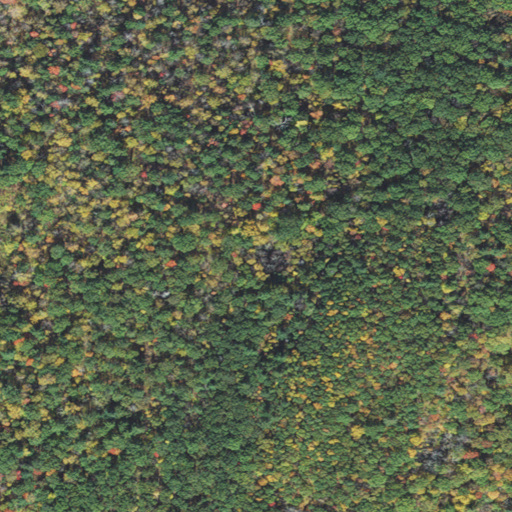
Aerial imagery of mountain in Massachusetts named Raccoon Hill containing deciduous forest and mixed forest